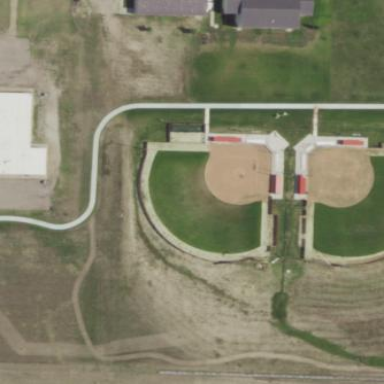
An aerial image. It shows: Softball pitch for leisure land activities.